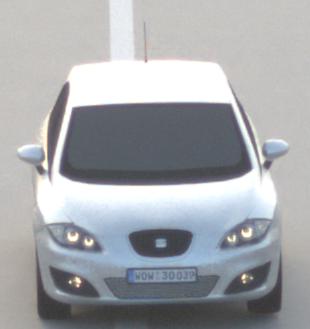
Make: SEAT
Model: Leon 1.4
Detailed model: Leon (1P)
Model produced from: 2009/04
Model produced until: 2010/08
Doors: 5
Color: white
Road condition: dry road
Daytime: sunrise or sunset
Contrast: low contrast